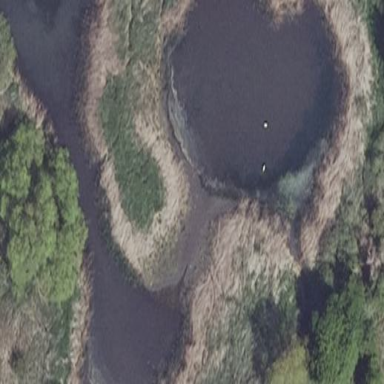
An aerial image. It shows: Pond surrounded by natural water.